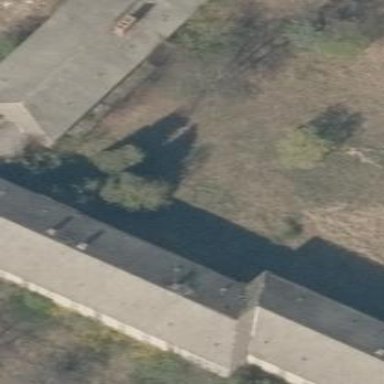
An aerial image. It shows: Dormitory building.